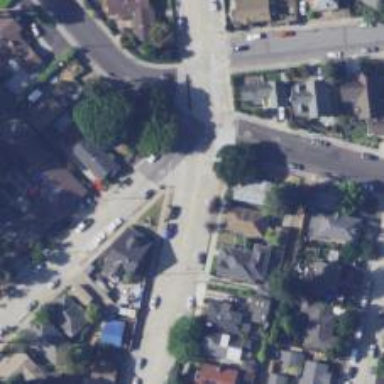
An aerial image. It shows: Unmarked road crossing.